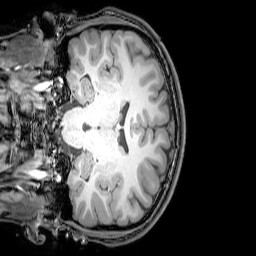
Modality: T1w
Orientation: coronal
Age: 22
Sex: male
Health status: healthy
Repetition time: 0.081 s
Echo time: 0.037 s